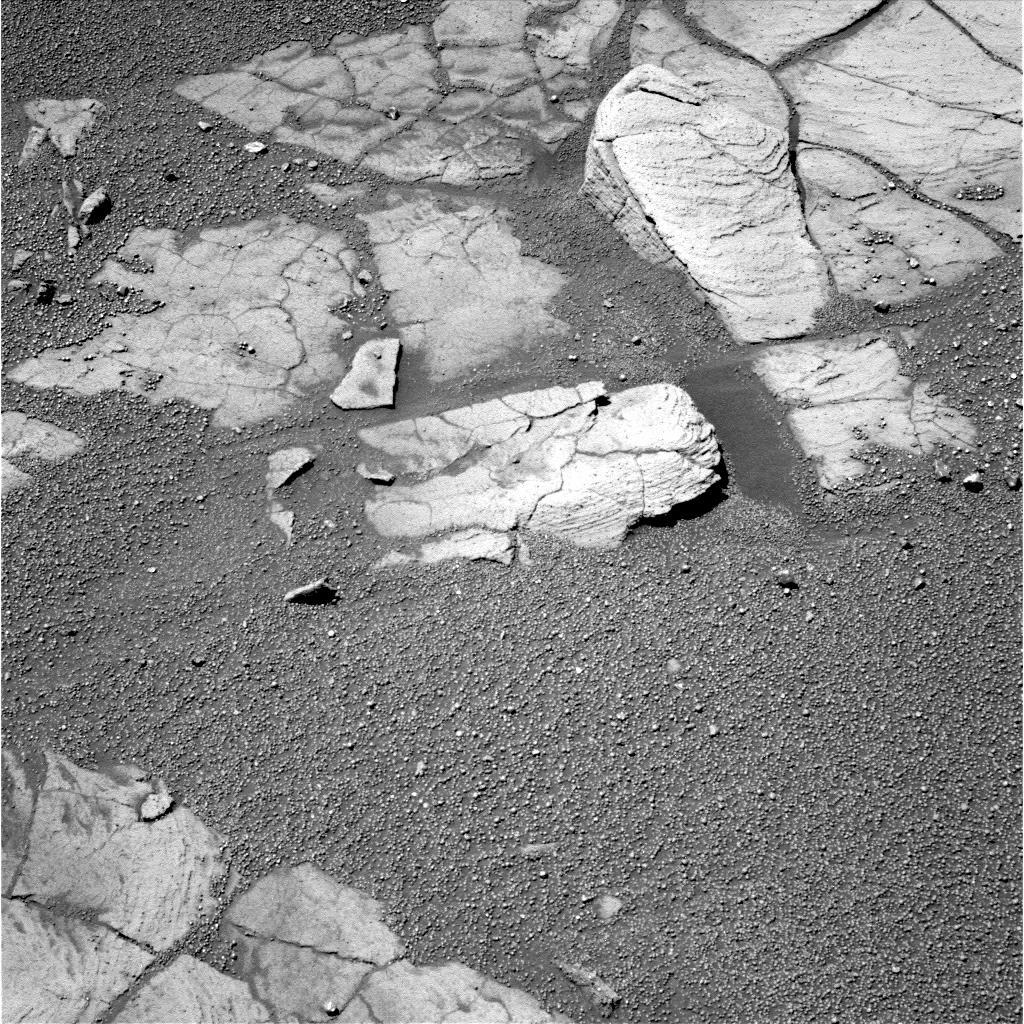
Terrain classes present: Bedrock, Gravel / Sand / Soil